Question: ## Background
I am creating a progress bar with steps that animates as more steps are completed (wizard style where after each successive ajax request finishes it goes to the next step). A good example of the look I'm going for is Amazon's shipping tracking, pictured below.

I looked for plugins to do this, but I couldn't find one where I could add in the little circle steps like the image above, so I am creating my own with jQuery.
## Issue & Question
Currently the "best" way I can think to accomplish this is by chaining together multiple '.animate()' methods which apply a 'background-color' to one after another DIVs in a row. My jQuery code looks like this:
'''
$(function () {
$(".progress-square:lt(1)").animate({
backgroundColor: "#FABF03"
}, 500, function () {
$(".progress-square:lt(2)").animate({
backgroundColor: "#FABF03"
}, 500, function () {
$(".progress-square:lt(3)").animate({
backgroundColor: "#FABF03"
}, 500);
});
});
});
'''
and my HTML is rather simple:
'''
<div class="container">
<div class="progress-bar-wrapper">
<!--<div class="circle">put circle here</div>-->
<div class="progress-square"></div>
<div class="progress-square"></div>
<div class="progress-square"></div>
<div class="progress-square"></div>
<!--<div class="circle">put circle here</div>-->
<div class="progress-square"></div>
<div class="progress-square"></div>
<div class="progress-square"></div>
<div class="progress-square"></div>
<div class="progress-square"></div>
<div class="progress-square"></div>
<!--<div class="circle">put circle here</div>-->
</div>
</div>
'''
I am wondering if this is the correct way to "chain together" multiple 'animate()' methods to successively animate one DIV after another? I seem to be having issues with my 4th 'animate()' call using ':lt(4)' because the 4th 'div' does not animate. I did not include this bit in the fiddle.
Or is there possibly a "shortcut" provided by jQuery or another plugin that helps with a case like this?
Currently in my fiddle i am using jQuery and <URL> as well as Bootstrap is included to stay consistent with the project I am working on.
Here is a <URL>.
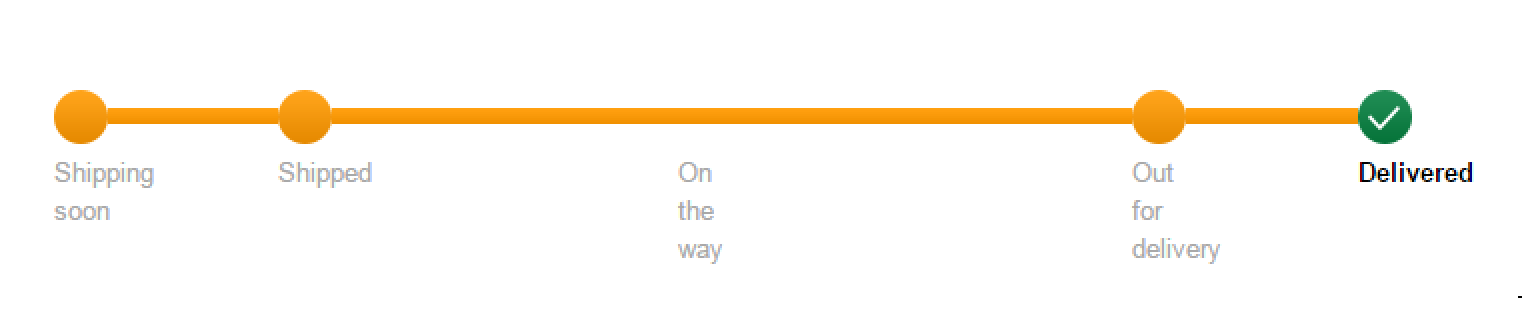
Answer: There is no need for all of those callbacks. This will work for any number of elements...
'''
$(function () {
$(".progress-square").each(function(i) { // i is the index of the current element in the collection
$(this).delay(500*i).animate({ // create a delay that is multiplied by the current index
backgroundColor: "#FABF03"
}, 500)
});
});
'''
'''
.progress-bar-wrapper {
margin: 10px;
margin-top: 50px;
width: 100%;
float: left;
}
.progress-square {
background-color: gainsboro;
float: left;
height: 20px;
width: 10%;
border-right: 1px solid #000;
}
'''
'''
<script src="https://ajax.googleapis.com/ajax/libs/jquery/1.11.1/jquery.min.js"></script>
<script src="http://code.jquery.com/color/jquery.color-2.1.2.min.js"></script>
<div class="container">
<div class="progress-bar-wrapper">
<!--<div class="circle">put circle here</div>-->
<div class="progress-square"></div>
<div class="progress-square"></div>
<div class="progress-square"></div>
<div class="progress-square"></div>
<!--<div class="circle">put circle here</div>-->
<div class="progress-square"></div>
<div class="progress-square"></div>
<div class="progress-square"></div>
<div class="progress-square"></div>
<div class="progress-square"></div>
<div class="progress-square"></div>
'''
As an added bonus here is a version that turns the last element green as per your image... <URL>